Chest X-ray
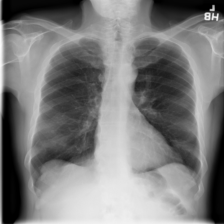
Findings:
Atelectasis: negative
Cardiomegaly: negative
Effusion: negative
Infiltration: negative
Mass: negative
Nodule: positive
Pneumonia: negative
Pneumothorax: negative
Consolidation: negative
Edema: negative
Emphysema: negative
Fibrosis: negative
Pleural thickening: negative
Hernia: negative